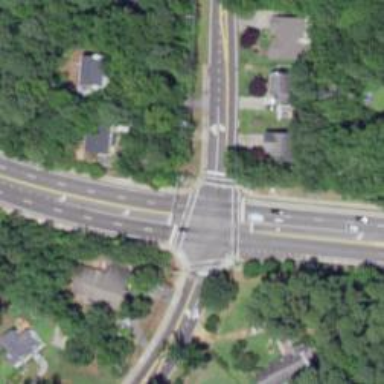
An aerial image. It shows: Controlled road crossing.